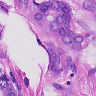
Metastatic tissue present: yes